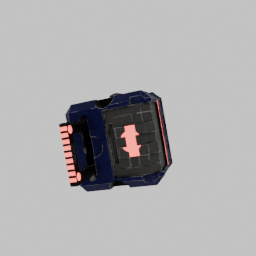
Label: tools